【题型】解答题　【知识点】解析几何　【难度】medium
已知双曲线 $\Gamma$: $\frac{x^2}{a^2} - \frac{y^2}{b^2} = 1$ ($a > 0, b > 0$) 的左、右焦点分别为 $F_1$、$F_2$.

\vspace{0.5em}
\noindent
(1) 若 $\Gamma$ 的长轴长为 2，焦距为 4，求 $\Gamma$ 的渐近线方程；

\vspace{0.5em}
\noindent
(2) 若 $b = 4$，双曲线 $\Gamma$ 左支上任意点 $T$ 均满足 $|TF_1| \ge 2a$，求 $a$ 的最大值；

\vspace{0.5em}
\noindent
(3) 若双曲线 $\Gamma$ 的左支上存在点 $P$、右支上存在点 $Q$ 满足 $|FP_1| = |PQ| = |QF_2|$，求 $\Gamma$ 的离心率 $e$ 的取值范围.
【解答】
\noindent
【答案】(1)$y = \pm \sqrt{3}x$;

\vspace{0.5em}
\noindent
(2)$\sqrt{2}$;

\vspace{0.5em}
\noindent
(3)$(2, +\infty)$.

\vspace{1em}
\noindent
【分析】（1）根据给定条件，由$a,b,c$求出渐近线方程.

\vspace{0.5em}
\noindent
（2）设出点$T$的坐标，利用两点间距离公式求出$|PF_1|$有最小值，再结合已知求解即得.

\vspace{0.5em}
\noindent
（3）设$P(x_1,y_1),Q(x_2,y_2),x_1 \le -a,x_2 \ge a$，结合已知可得$x_1 + x_2 = 0$，再按$y_1 = y_2$和$y_1 = -y_2$分类建立不等式求出$e$的范围.

\vspace{1em}
\noindent
【详解】（1）令双曲线的半焦距为$c$，依题意，$a = 1,c = 2$，由$c^2 = a^2 + b^2$，得$b = \sqrt{3}$，则$\frac{b}{a} = \sqrt{3}$，

\vspace{0.5em}
\noindent
所以双曲线$\Gamma$的渐近线方程为$y = \pm \sqrt{3}x$.

\vspace{0.5em}
\noindent
（2）设点$T$的坐标为$(x,y),x \le -a$，$F_1(-c,0)$，则$y^2 = \frac{b^2}{a^2}(x^2 - a^2)$，

\vspace{0.5em}
\noindent
于是$|TF_1| = \sqrt{(x + c)^2 + y^2} = \sqrt{(x + c)^2 + \frac{b^2}{a^2}(x^2 - a^2)} = \sqrt{\frac{c^2}{a^2}x^2 + 2cx + a^2} = -\frac{c}{a}x - a$，

\vspace{0.5em}
\noindent
当$x = -a$时，$|PF_1|_{\min} = c - a$，因此$c - a \ge 2a$，即$c^2 \ge 9a^2$，则$a^2 + b^2 \ge 9a^2$，又$b = 4$，解得$a \le \sqrt{2}$，

\vspace{0.5em}
\noindent
因此$a$的最大值为$\sqrt{2}$.

\vspace{0.5em}
\noindent
（3）设点$P(x_1,y_1),Q(x_2,y_2),x_1 \le -a,x_2 \ge a$，$F_1(-c,0),F_2(c,0)$，

\vspace{0.5em}
\noindent
由$|F_1P| = |QF_2|$，得$(x_1 + c)^2 + y_1^2 = (x_2 + c)^2 + y_2^2$，整理得：$(x_1 + x_2)\left[\frac{c^2}{a^2}(x_1 - x_2) + 2c\right] = 0$，

\vspace{0.5em}
\noindent
由$x_1 - x_2 \le -2a$，得$\frac{c^2}{a^2}(x_1 - x_2) + 2c < 0$，因此$x_1 + x_2 = 0$，

\vspace{0.5em}
\noindent
当$y_1 = y_2$时，由$|F_1P| = |PQ|$，得$(x_1 + c)^2 + y_1^2 = 4x_1^2$，

\vspace{0.5em}
\noindent
整理得:$(4 - \frac{c^2}{a^2})x_1^2 - 2cx_1 - a^2 = 0$，解得$x_1 = \frac{a}{2 - e}$或$x_1 = -\frac{a}{2 + e}$(舍)，

\vspace{0.5em}
\noindent
由$\frac{a}{2 - e} \le -a$，解得$2 < e \le 3$；

\vspace{0.5em}
\noindent
当$y_1 = -y_2$时，由$|F_1P| = |PQ|$，得$(x_1 + c)^2 + y_1^2 = 4x_1^2 + 4y_1^2$，

\vspace{0.5em}
\noindent

\vspace{0.5em}
\noindent
整理得：$\frac{3c^2}{a^2}x_1^2 - 2cx_1 + 3a^2 - 4c^2 = 0$，在$x_1 \le -a$有解，

\vspace{0.5em}
\noindent
故$3c^2 + 2ac + 3a^2 - 4c^2 \le 0$，即$e^2 - 2e - 3 \ge 0$，解得$e \ge 3$或$e \le -1$（舍），

\vspace{0.5em}
\noindent
综上，曲线$\Gamma$的离心率$e$的取值范围是$(2, +\infty)$.

\vspace{1em}
\noindent
【点睛】方法点睛：双曲线的离心率是双曲线最重要的几何性质，求双曲线的离心率(或离心率的取值范围)，常见有两种方法：

\vspace{0.5em}
\noindent
①求出$a$，$c$，代入公式$e = \frac{c}{a}$；

\vspace{0.5em}
\noindent
②只需要根据一个条件得到关于$a$，$b$，$c$的齐次式，结合$b^2 = c^2 - a^2$转化为$a$，$c$的齐次式，然后等式(不等式)两边分别除以$a$或$a^2$转化为关于$e$的方程(不等式)，解方程(不等式)即可得$e$($e$的取值范围).
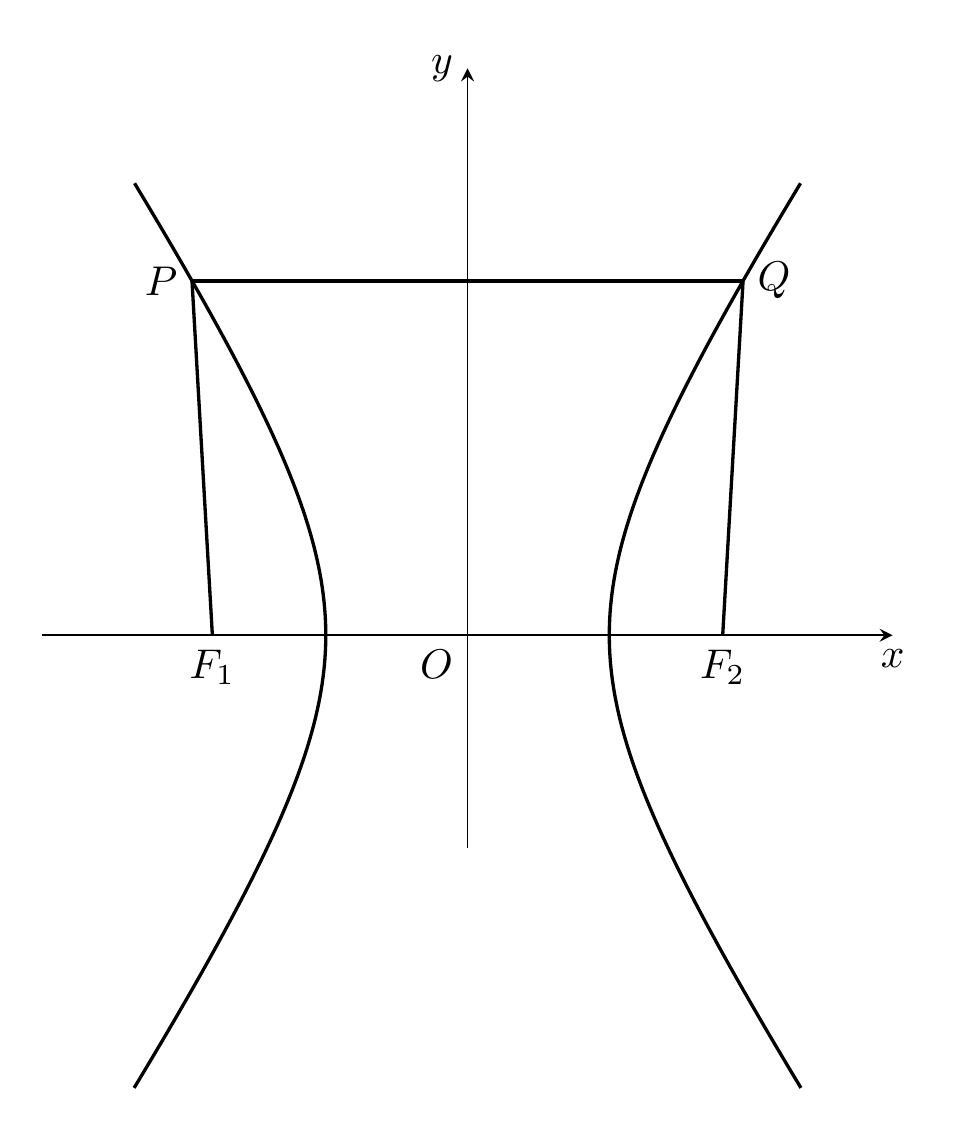
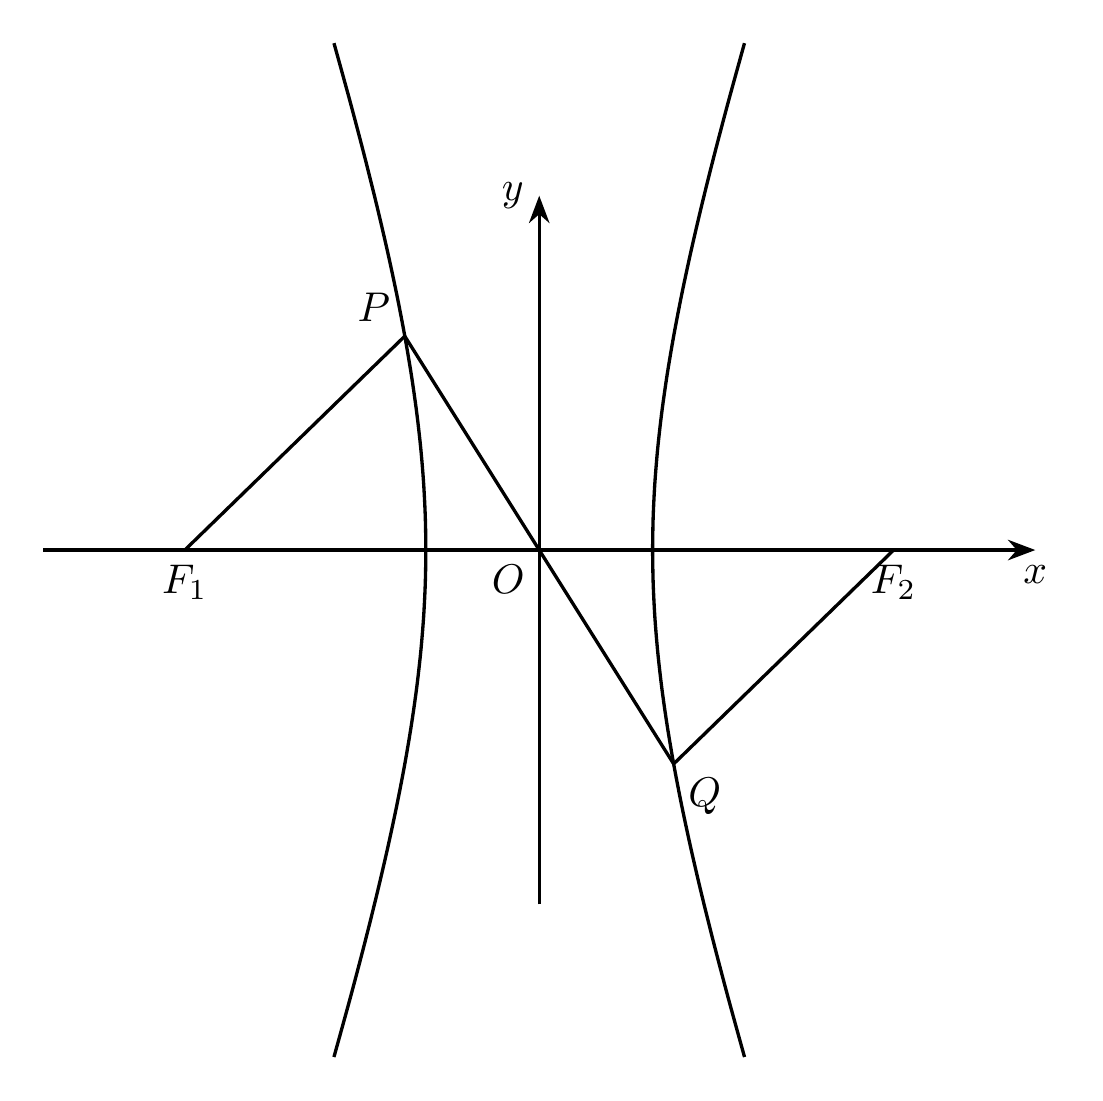